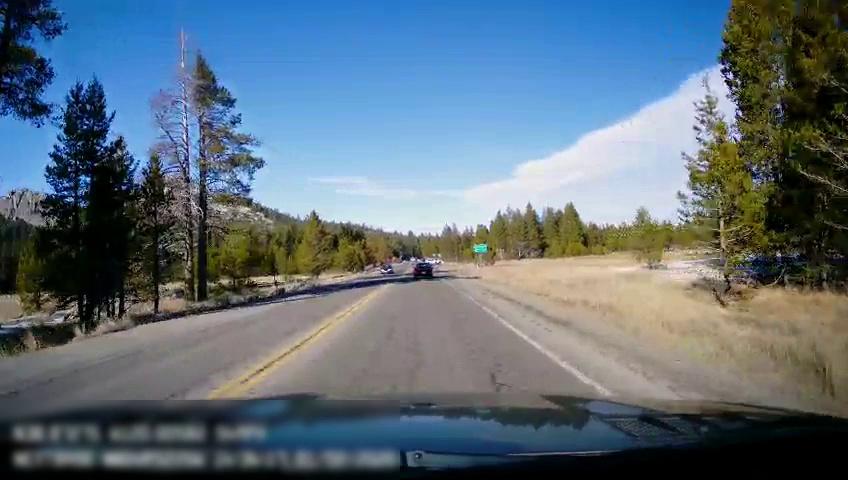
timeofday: Day
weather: Sunny
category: Drivable Space
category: Vehicles | Car
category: Lanes | Current Lane
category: Lanes | Current Lane